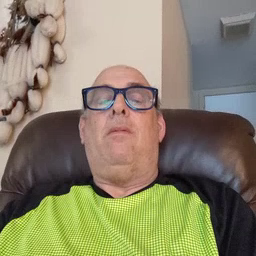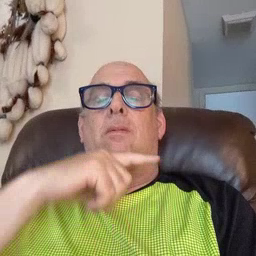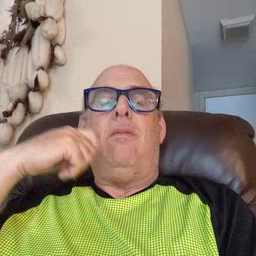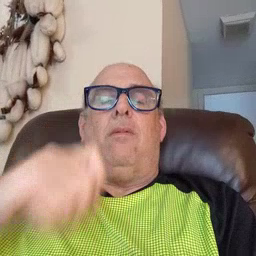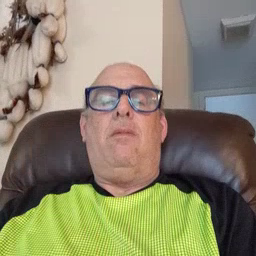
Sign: dryer